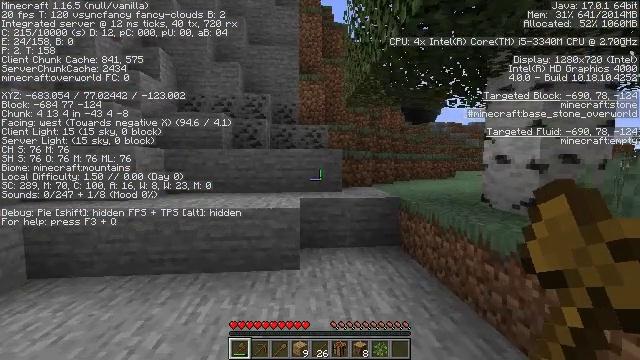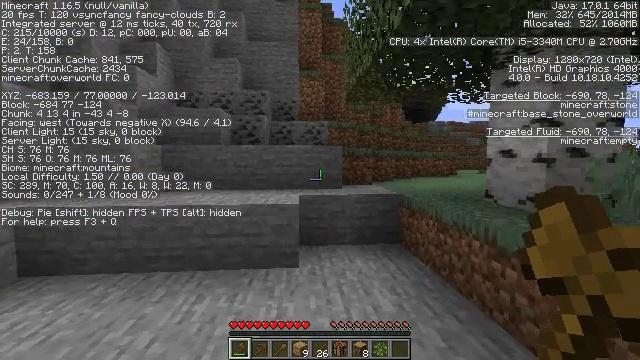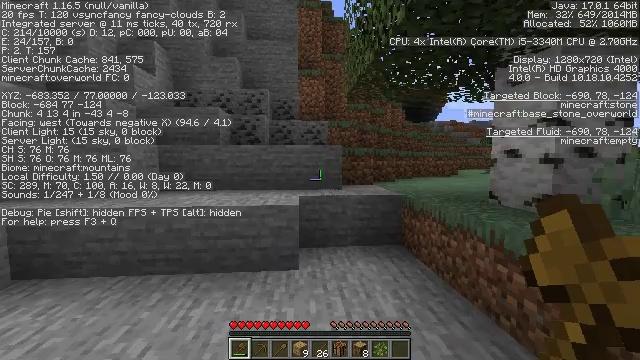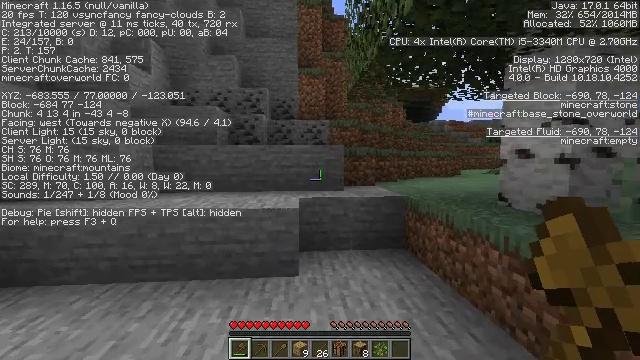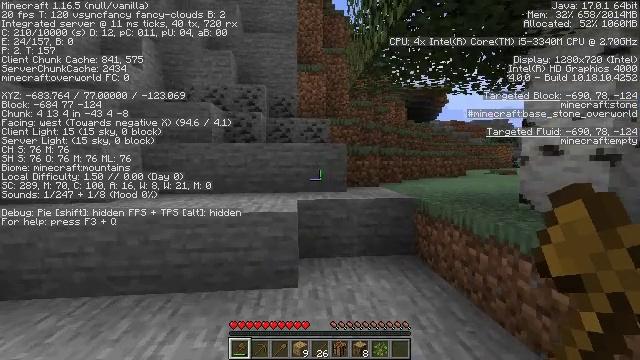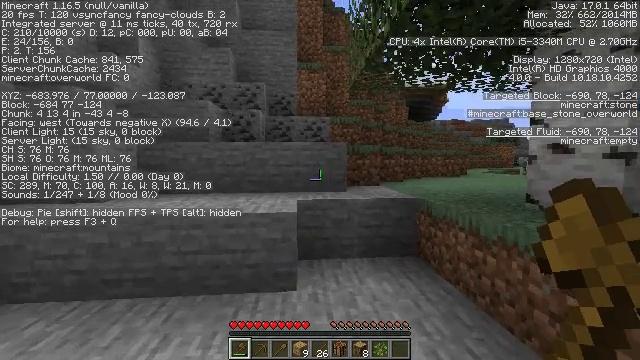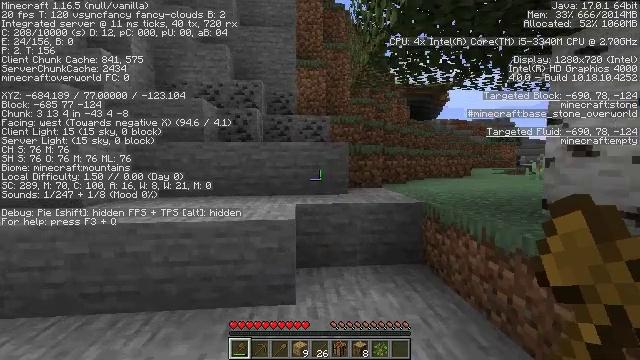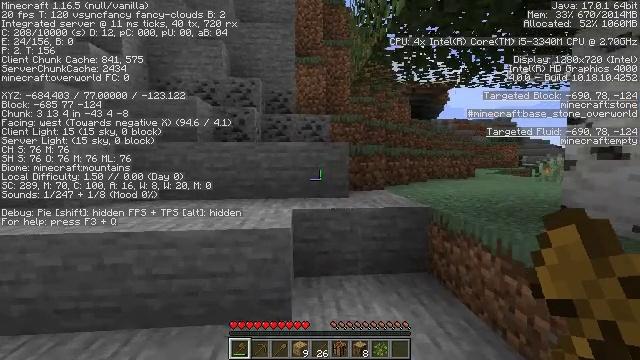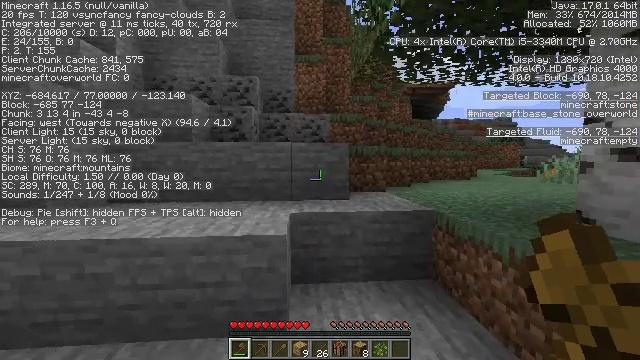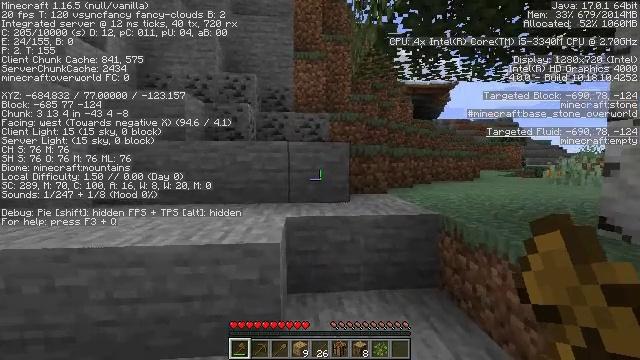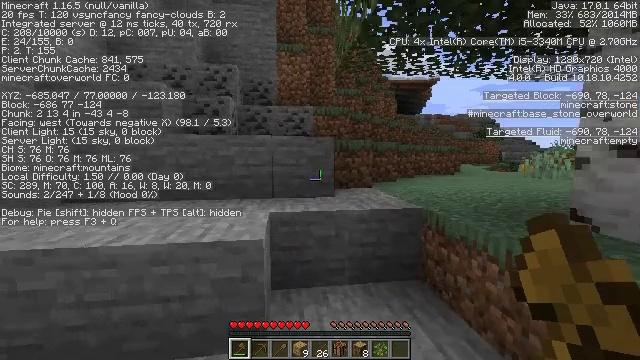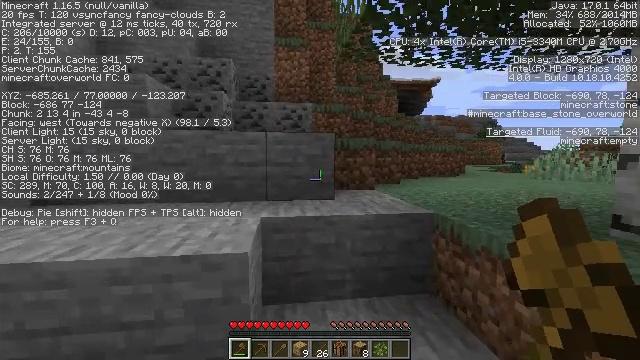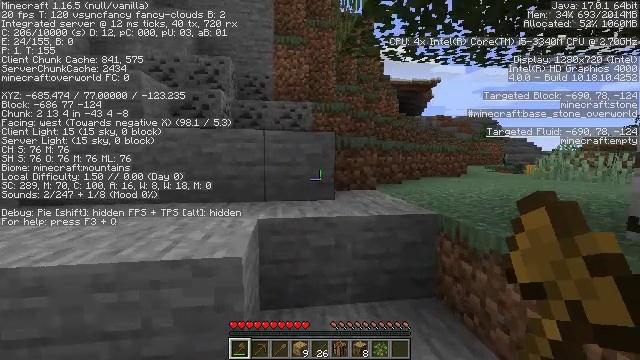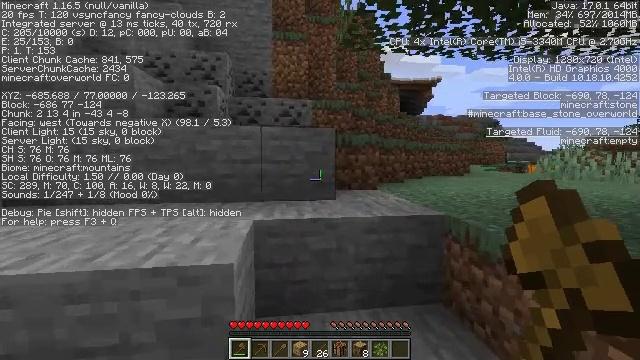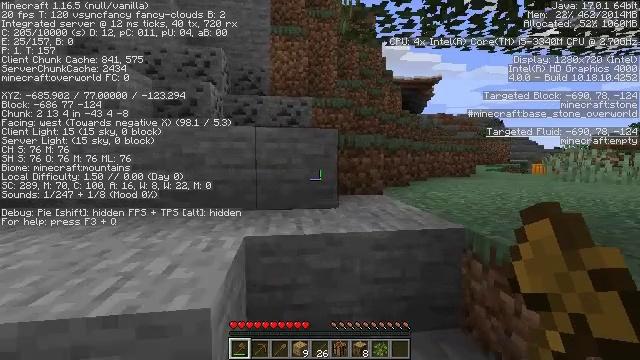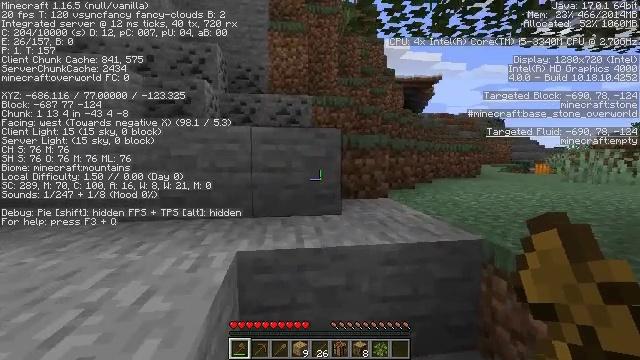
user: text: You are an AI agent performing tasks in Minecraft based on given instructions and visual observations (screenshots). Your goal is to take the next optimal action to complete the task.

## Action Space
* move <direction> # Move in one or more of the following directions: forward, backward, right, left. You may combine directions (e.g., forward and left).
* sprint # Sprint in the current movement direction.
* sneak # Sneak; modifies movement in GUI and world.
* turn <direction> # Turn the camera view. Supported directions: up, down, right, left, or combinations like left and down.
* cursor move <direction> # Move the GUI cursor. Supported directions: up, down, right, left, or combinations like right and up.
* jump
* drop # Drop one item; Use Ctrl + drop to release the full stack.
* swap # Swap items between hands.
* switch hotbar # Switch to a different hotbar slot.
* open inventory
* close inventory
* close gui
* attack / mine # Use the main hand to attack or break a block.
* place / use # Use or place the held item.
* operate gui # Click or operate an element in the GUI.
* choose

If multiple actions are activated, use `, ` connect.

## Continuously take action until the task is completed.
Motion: motion action
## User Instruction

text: Mine spruce leaves from the tree.
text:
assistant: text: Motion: move forward
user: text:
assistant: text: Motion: move forward
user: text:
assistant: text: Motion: move forward
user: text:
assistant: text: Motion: move forward
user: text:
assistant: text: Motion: move forward
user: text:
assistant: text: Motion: move forward
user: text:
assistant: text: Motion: move forward
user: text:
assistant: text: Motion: move forward
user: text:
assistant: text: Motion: move forward
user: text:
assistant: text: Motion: move forward, turn right and down
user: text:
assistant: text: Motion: move forward
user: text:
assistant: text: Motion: move forward
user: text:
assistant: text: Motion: move forward
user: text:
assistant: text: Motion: move forward
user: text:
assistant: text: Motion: move forward
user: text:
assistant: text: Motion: move forward
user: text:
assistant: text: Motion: move forward
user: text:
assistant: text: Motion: move forward
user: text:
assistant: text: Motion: move forward
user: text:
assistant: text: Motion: move forward
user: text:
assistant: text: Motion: move forward
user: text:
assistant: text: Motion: move forward
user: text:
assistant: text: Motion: move forward, turn right, jump
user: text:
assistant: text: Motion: move forward, jump
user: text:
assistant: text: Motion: move forward, jump
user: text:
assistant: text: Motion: move forward, jump
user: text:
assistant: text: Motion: move forward, turn right, jump
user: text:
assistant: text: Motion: move forward, turn right
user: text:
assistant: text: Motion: move forward, turn right
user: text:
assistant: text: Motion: move forward